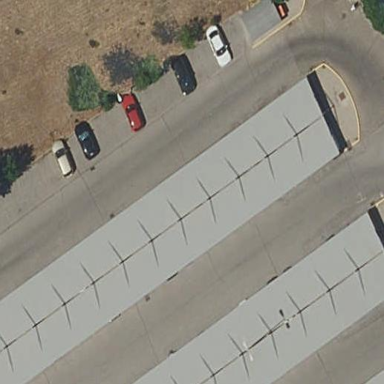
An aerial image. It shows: View of roof of building.